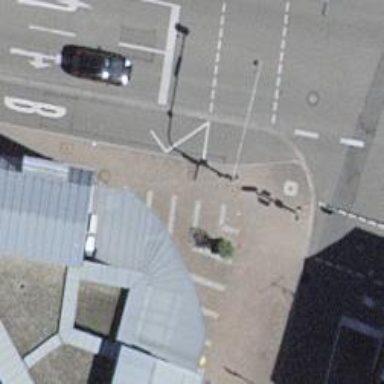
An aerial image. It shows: Platform for public transport is situated by the road.